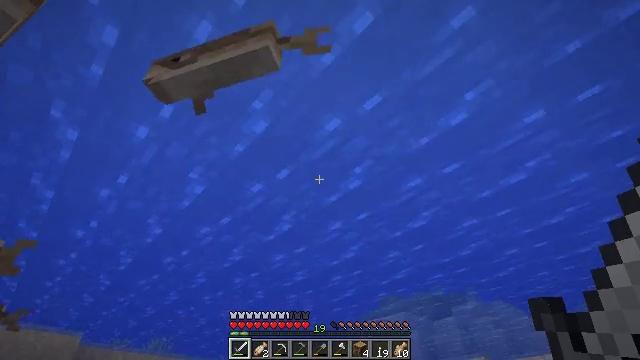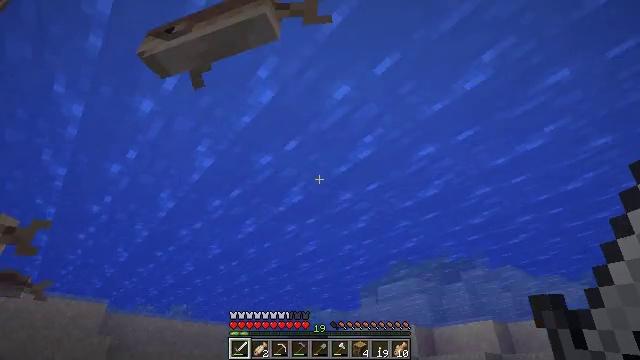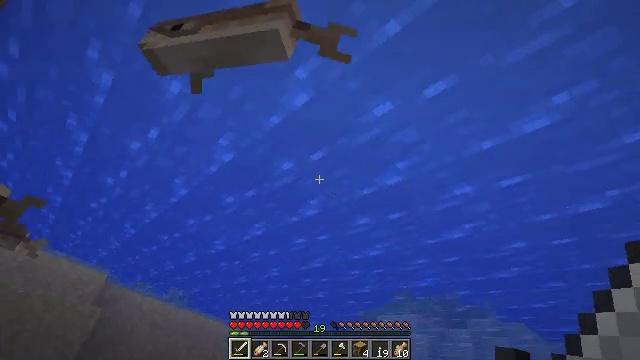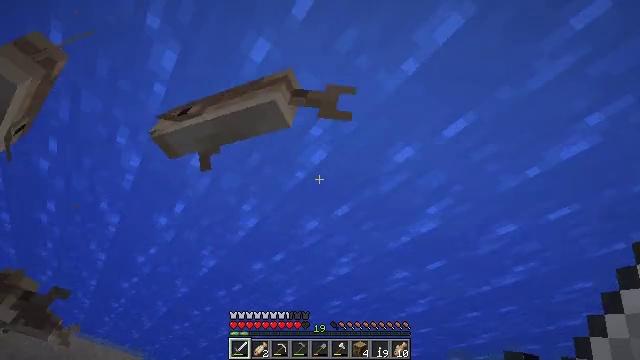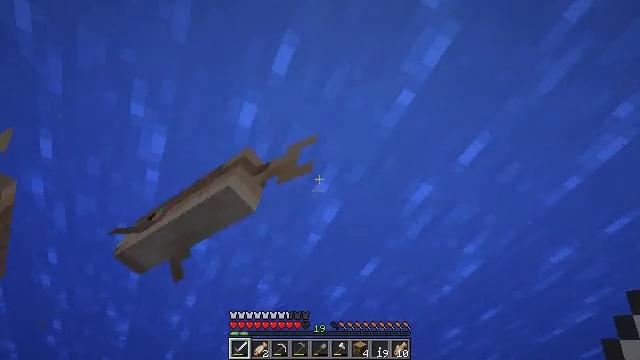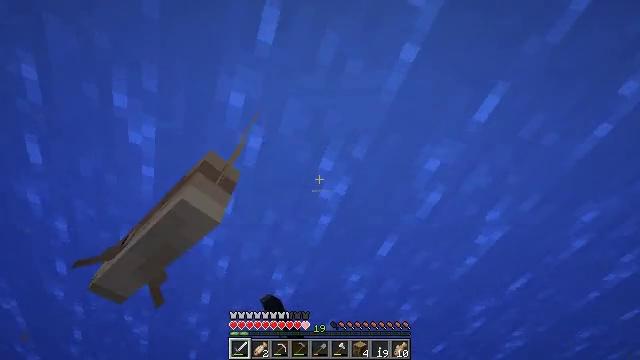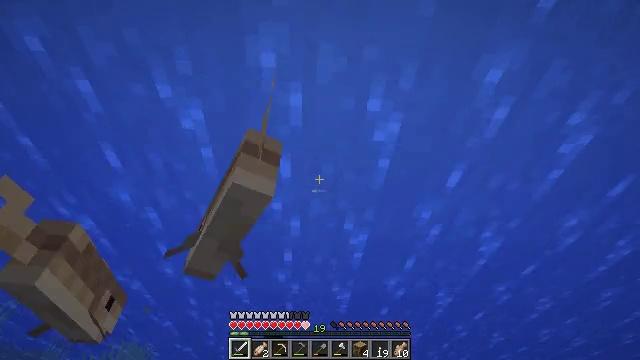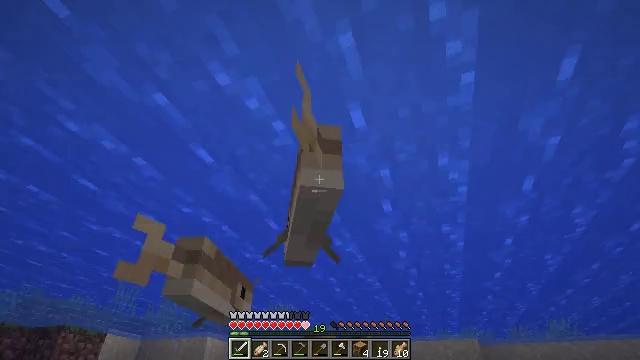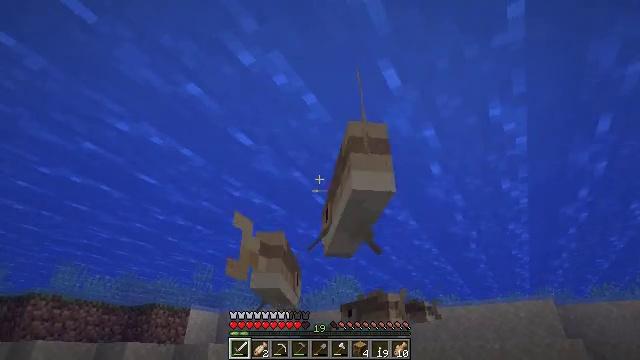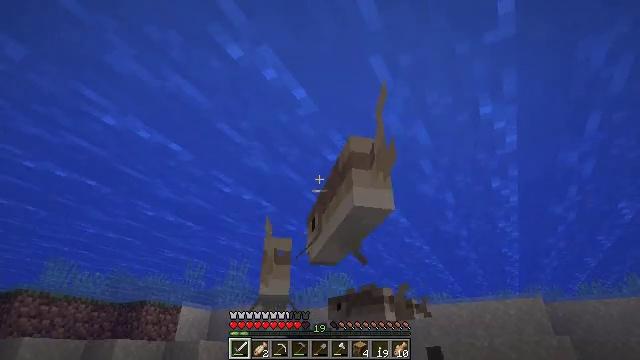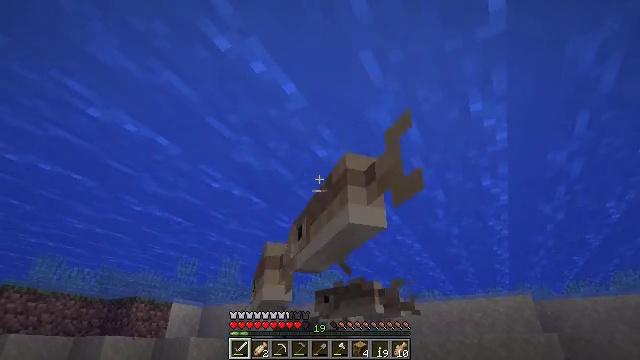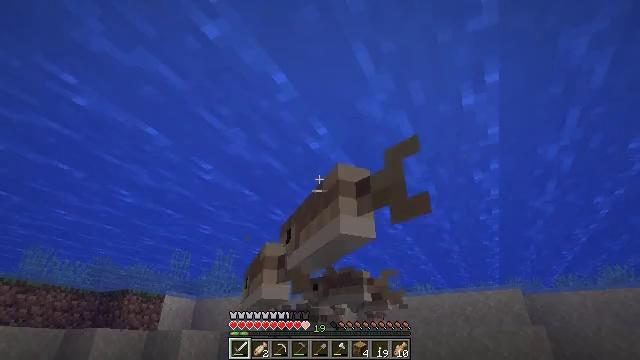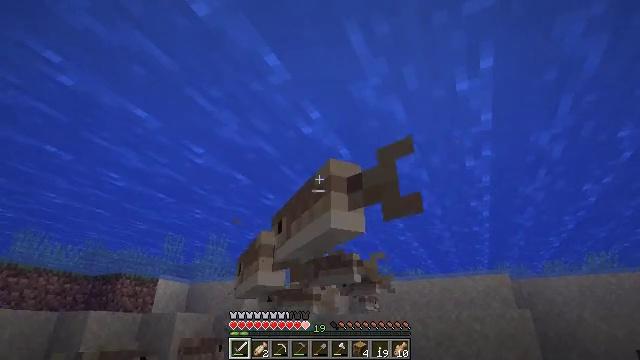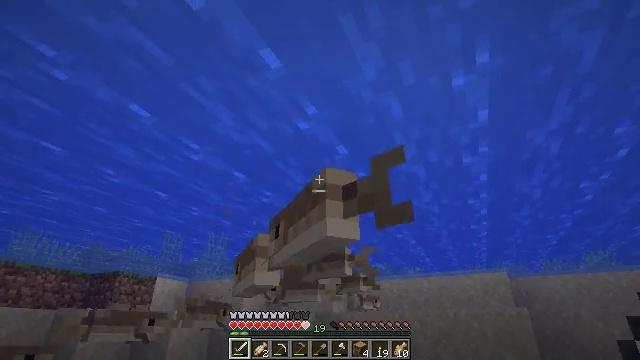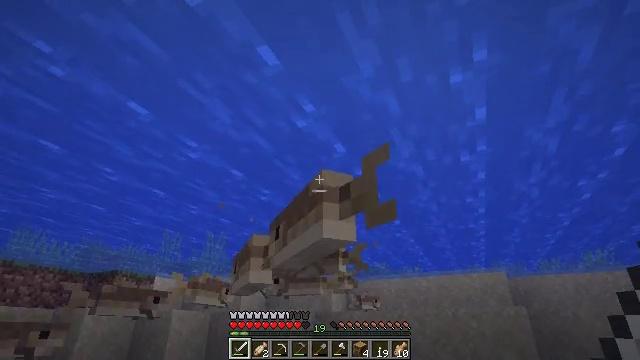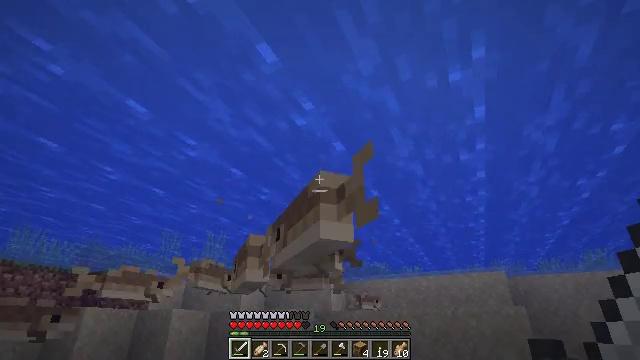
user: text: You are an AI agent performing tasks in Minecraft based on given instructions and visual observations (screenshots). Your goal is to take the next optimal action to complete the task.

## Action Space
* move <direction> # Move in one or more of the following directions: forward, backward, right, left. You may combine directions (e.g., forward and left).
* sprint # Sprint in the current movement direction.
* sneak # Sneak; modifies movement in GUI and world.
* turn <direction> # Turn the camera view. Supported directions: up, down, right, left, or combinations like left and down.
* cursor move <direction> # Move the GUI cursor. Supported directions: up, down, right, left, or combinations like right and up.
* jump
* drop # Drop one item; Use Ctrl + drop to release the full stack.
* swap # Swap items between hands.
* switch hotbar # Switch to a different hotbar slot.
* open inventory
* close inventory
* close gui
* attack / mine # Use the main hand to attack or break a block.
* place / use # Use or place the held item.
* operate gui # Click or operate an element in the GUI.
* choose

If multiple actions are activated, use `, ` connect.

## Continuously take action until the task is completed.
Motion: motion action
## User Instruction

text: Hunt fish.
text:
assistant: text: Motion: move forward, turn left and down, jump
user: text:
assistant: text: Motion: move forward, turn left and up, jump
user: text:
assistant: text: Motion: move forward, turn left and up
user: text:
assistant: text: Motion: move forward, turn left and up, attack / mine
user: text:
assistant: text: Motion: move forward, turn left and down, attack / mine
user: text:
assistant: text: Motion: turn left and down, attack / mine
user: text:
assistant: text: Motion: turn left and down
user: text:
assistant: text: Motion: turn left and down
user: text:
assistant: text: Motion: turn right
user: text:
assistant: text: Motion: turn right
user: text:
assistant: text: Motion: turn right and down
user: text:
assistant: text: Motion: turn right and down
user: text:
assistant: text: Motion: no_op
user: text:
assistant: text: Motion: no_op
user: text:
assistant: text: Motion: no_op
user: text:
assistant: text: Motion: no_op
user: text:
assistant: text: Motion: move forward, turn down
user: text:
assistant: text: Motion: move forward, turn down, attack / mine, jump
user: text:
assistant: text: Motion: move forward, turn down, attack / mine, jump
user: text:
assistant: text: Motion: move forward, turn down, attack / mine, jump
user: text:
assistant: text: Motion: move forward, turn down, jump
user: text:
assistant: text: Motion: move forward, turn down, jump
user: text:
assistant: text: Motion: move forward, turn down, jump
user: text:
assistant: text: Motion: move forward, jump
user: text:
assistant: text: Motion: move forward, jump
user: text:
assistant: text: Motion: move forward, jump
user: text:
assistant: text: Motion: move forward, jump
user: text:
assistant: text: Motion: jump
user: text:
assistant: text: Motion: jump
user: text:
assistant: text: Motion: turn down, jump